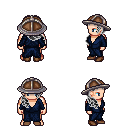
a pixel art fantasy rpg character, male body template, human, light skin, blue robe, magenta pants, gray right-swept hairstyle, chain helm, brown shoes, four views (front, back, left, right), 2x2 character sprite sheet, small pixel art, hard edges, no anti-aliasing